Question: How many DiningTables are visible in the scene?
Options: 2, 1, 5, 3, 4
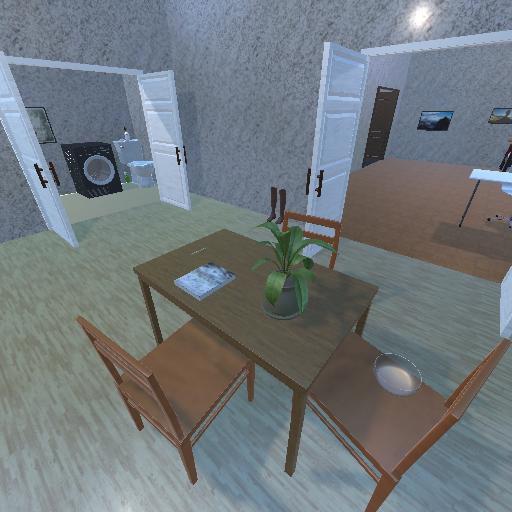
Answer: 2